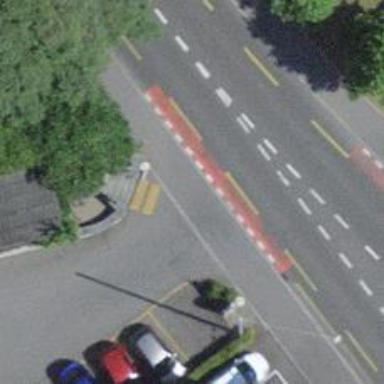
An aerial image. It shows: Sidewalk.